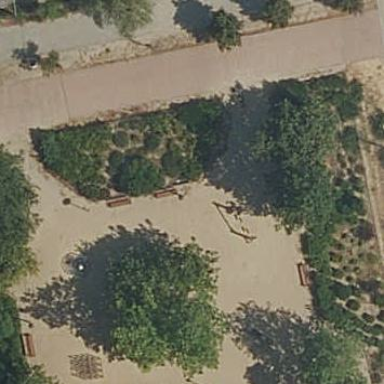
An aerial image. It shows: Garden with kerb border.